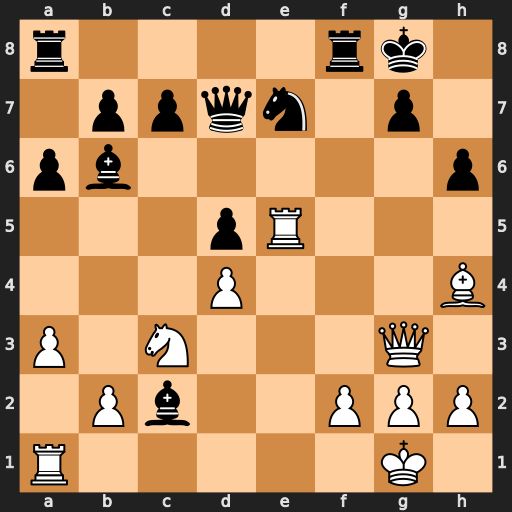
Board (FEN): r4rk1/1ppqn1p1/pb5p/3pR3/3P3B/P1N3Q1/1Pb2PPP/R5K1
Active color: w
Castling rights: -
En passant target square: -
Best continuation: Rxe7 Qxe7 Bxe7